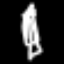
Label: pencil